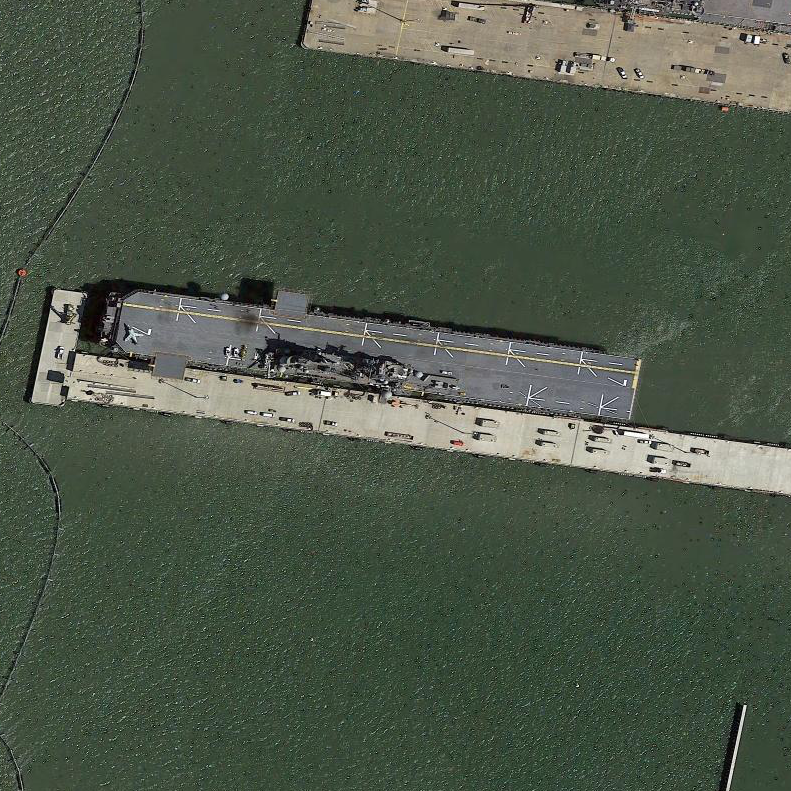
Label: assault